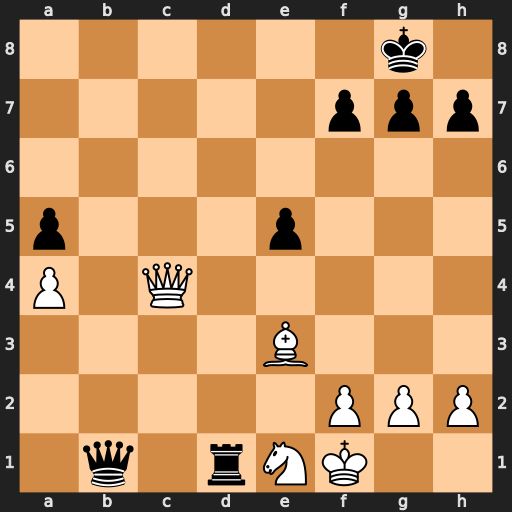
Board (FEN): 6k1/5ppp/8/p3p3/P1Q5/4B3/5PPP/1q1rNK2
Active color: w
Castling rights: -
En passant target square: -
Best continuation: Qc8+ Rd8 Qxd8#